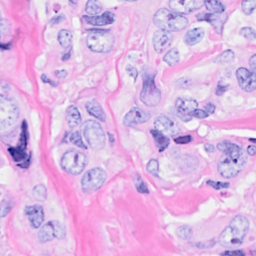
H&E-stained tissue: Breast